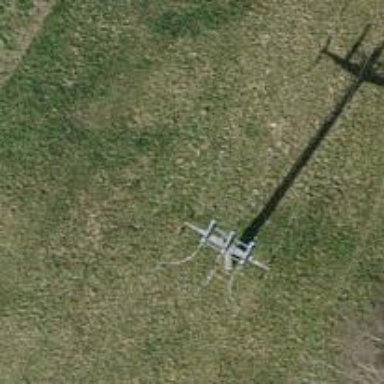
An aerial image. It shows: Concrete power pole.